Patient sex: M
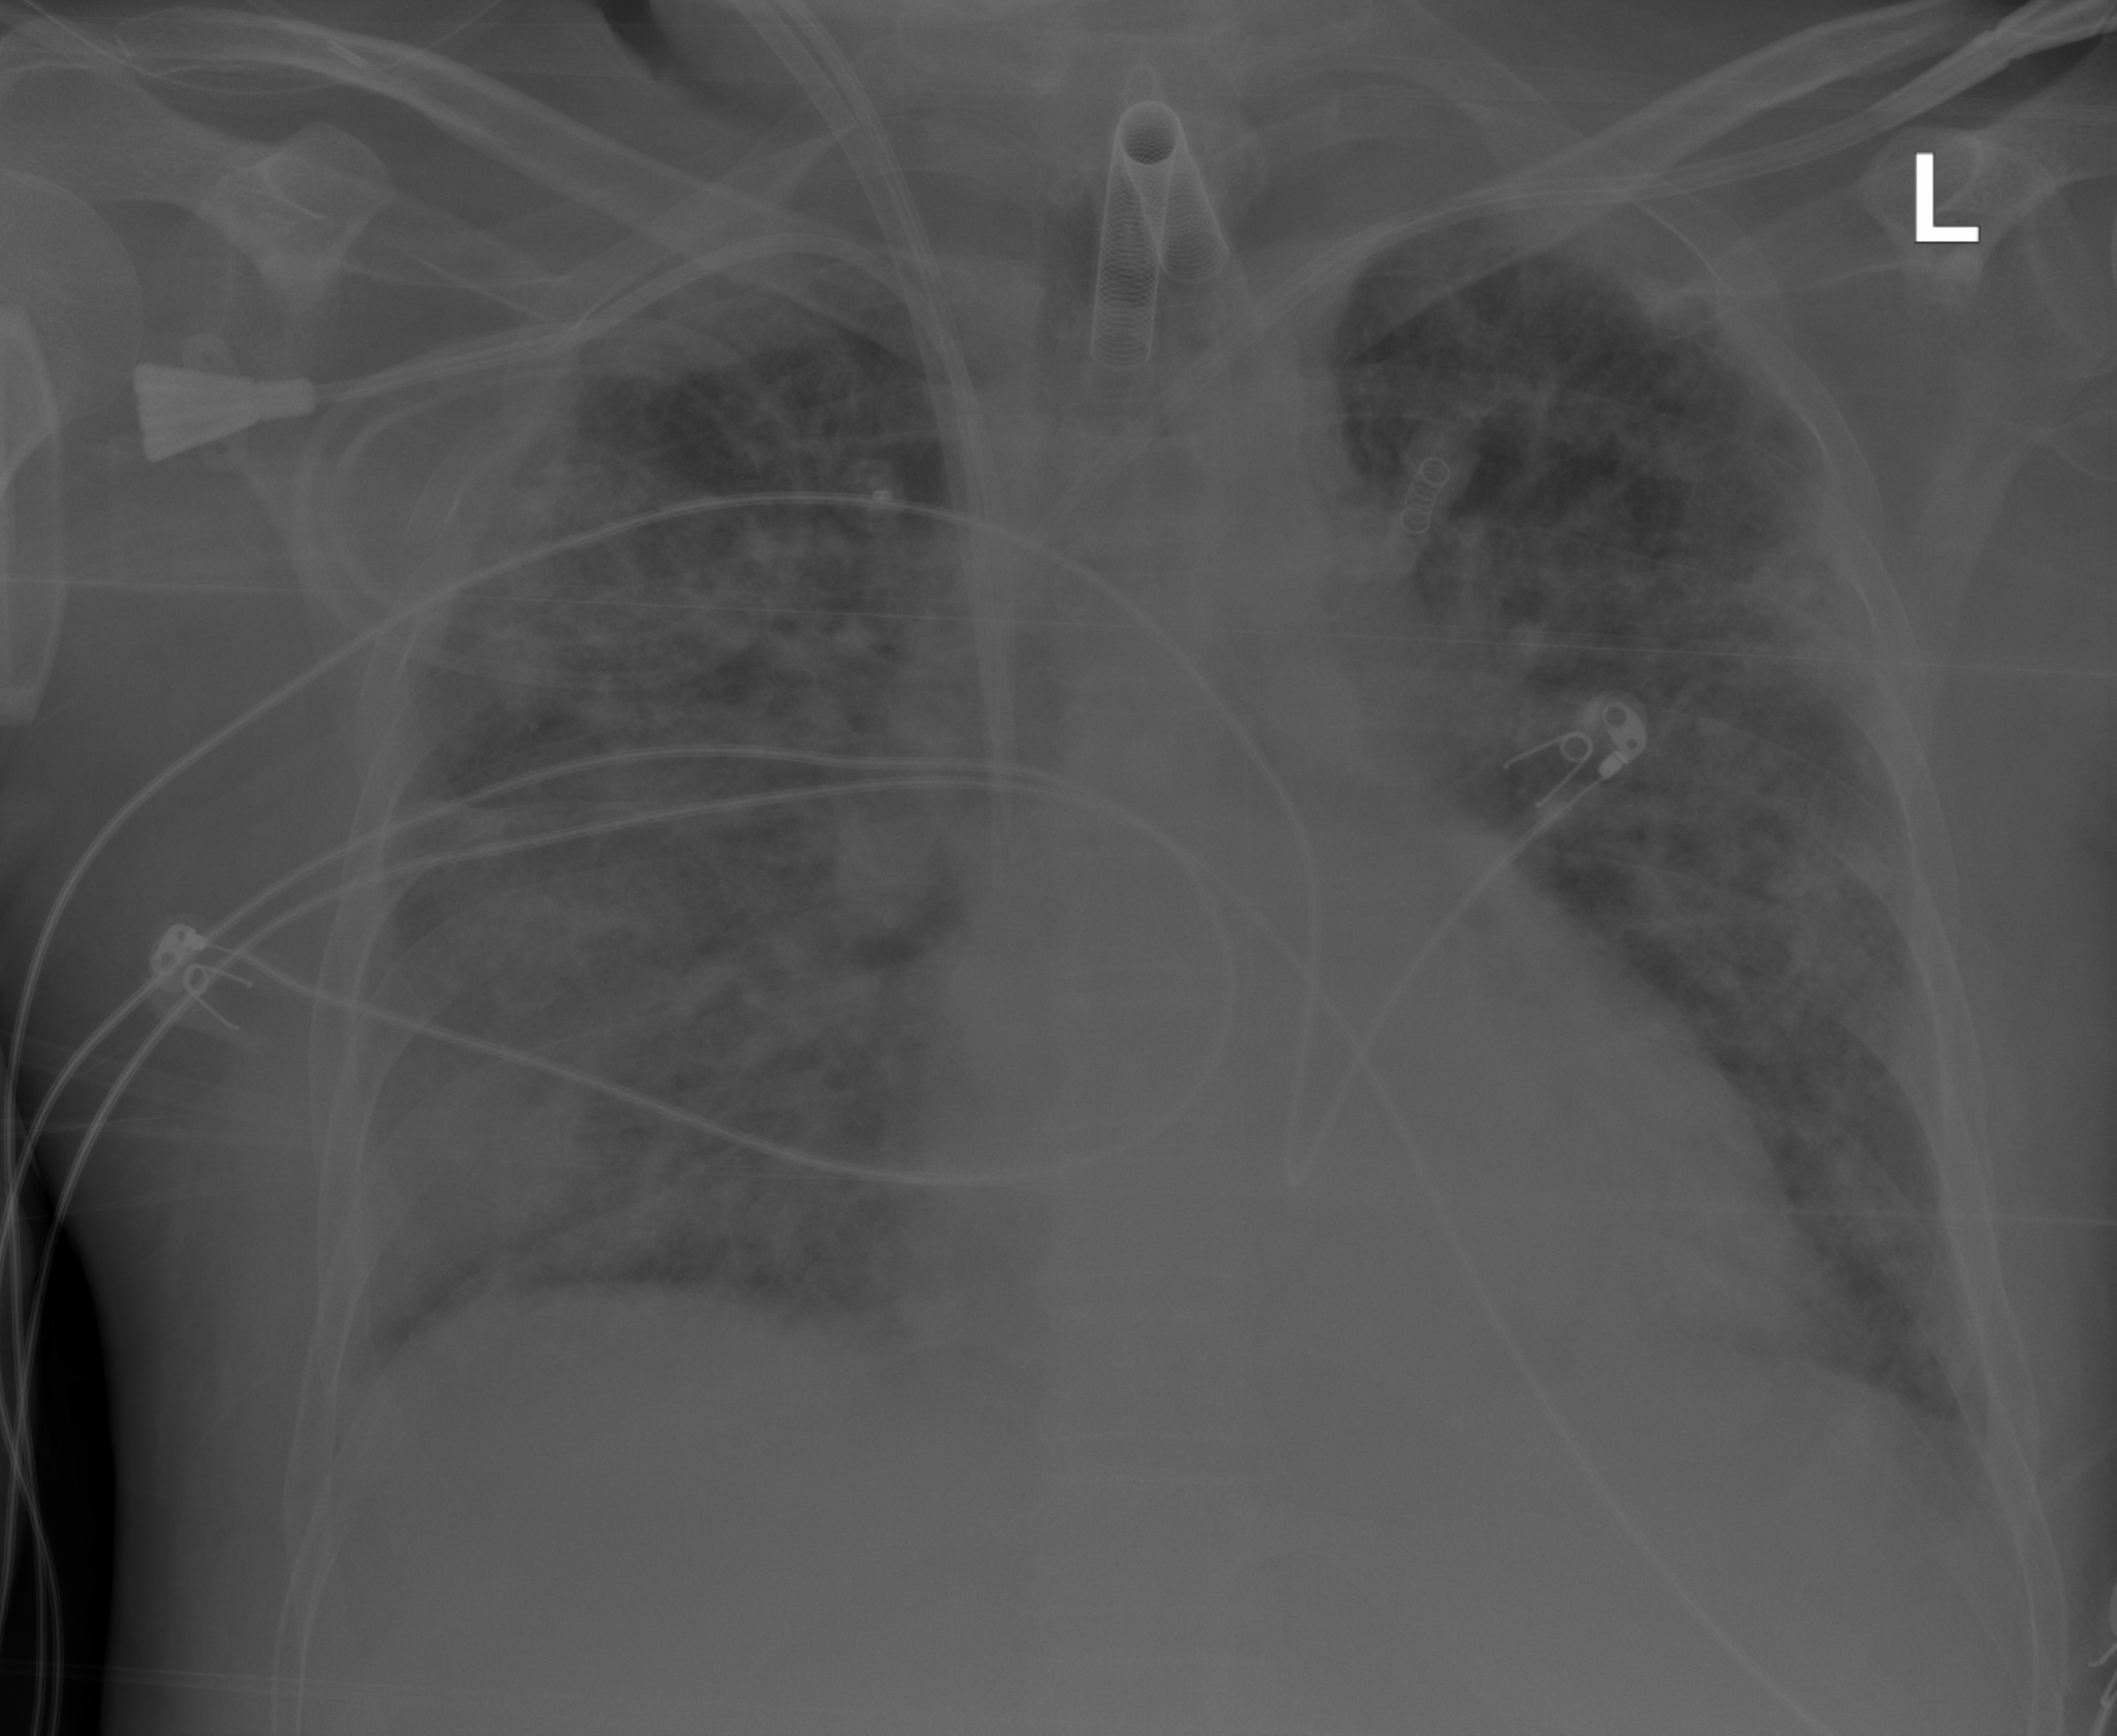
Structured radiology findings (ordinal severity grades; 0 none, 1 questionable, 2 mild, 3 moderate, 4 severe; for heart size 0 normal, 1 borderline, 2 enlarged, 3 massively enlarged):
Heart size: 0
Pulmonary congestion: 0
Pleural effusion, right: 0
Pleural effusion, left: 0
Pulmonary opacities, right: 3
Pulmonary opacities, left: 3
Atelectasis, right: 3
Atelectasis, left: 3